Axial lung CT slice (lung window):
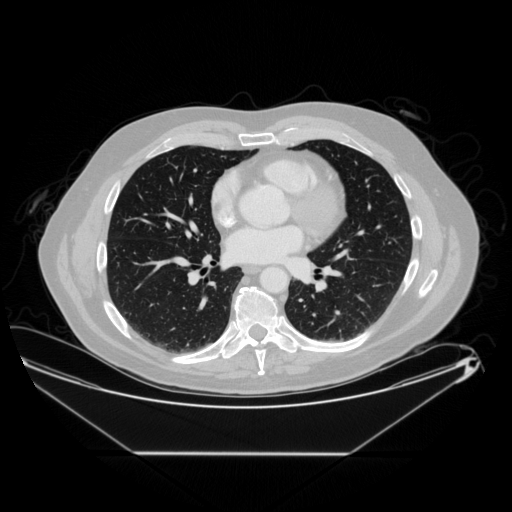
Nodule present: no